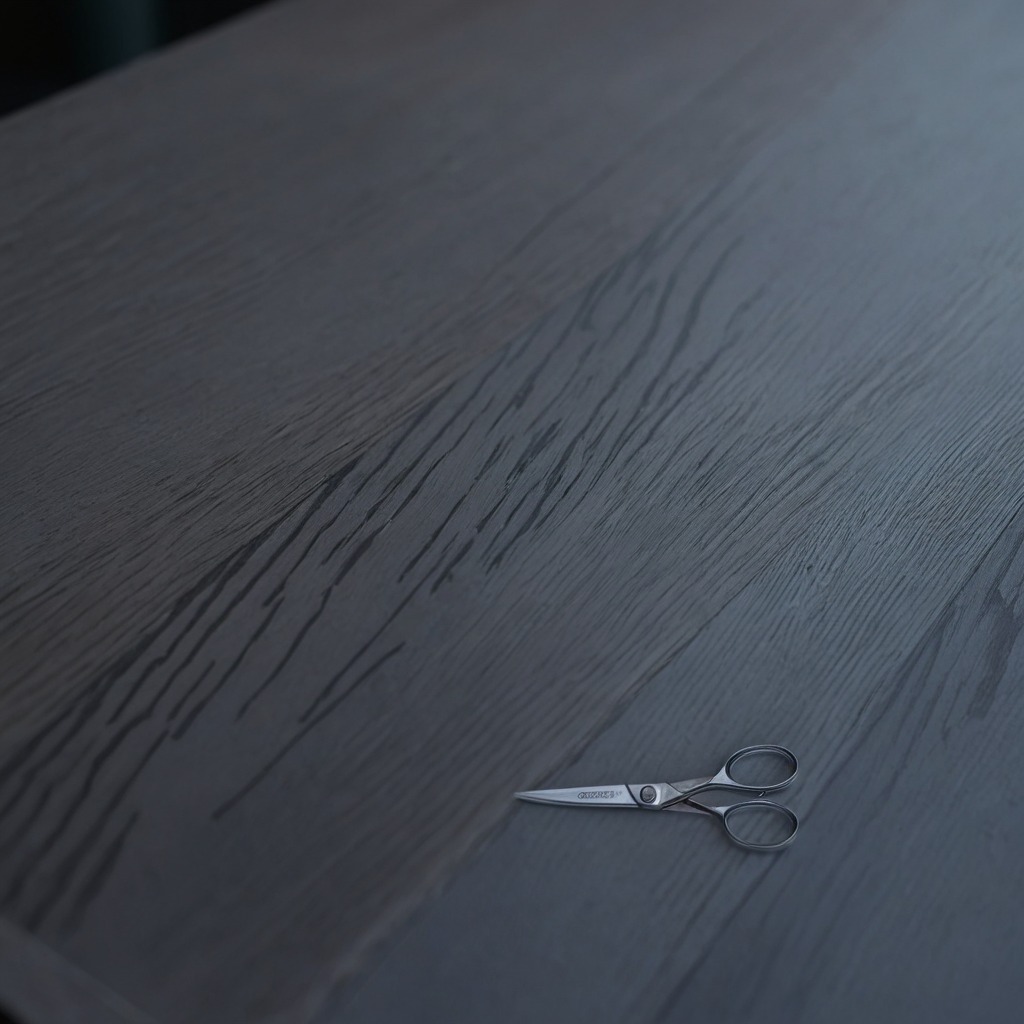
A scissor is lying on the table.